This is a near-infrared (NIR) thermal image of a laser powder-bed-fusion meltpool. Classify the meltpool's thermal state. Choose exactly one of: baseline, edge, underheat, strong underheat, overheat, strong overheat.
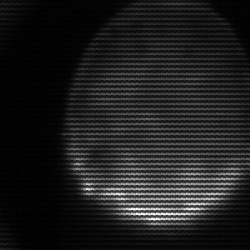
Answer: edge